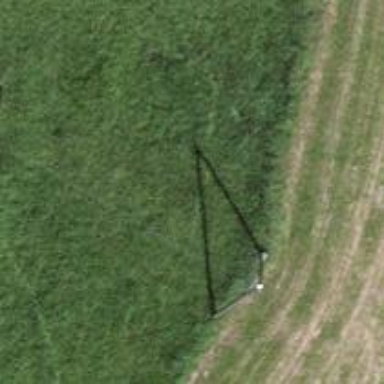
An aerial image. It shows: Guyed pole used for power distribution.